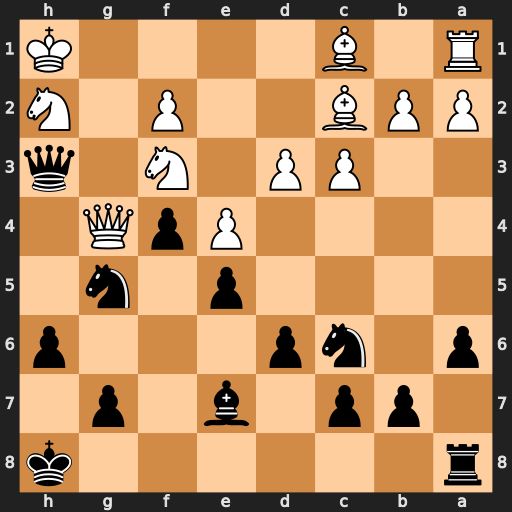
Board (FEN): r6k/1pp1b1p1/p1np3p/4p1n1/4PpQ1/2PP1N1q/PPB2P1N/R1B4K
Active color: b
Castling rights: -
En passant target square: -
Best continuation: Qxg4 Nxg4 Nxf3